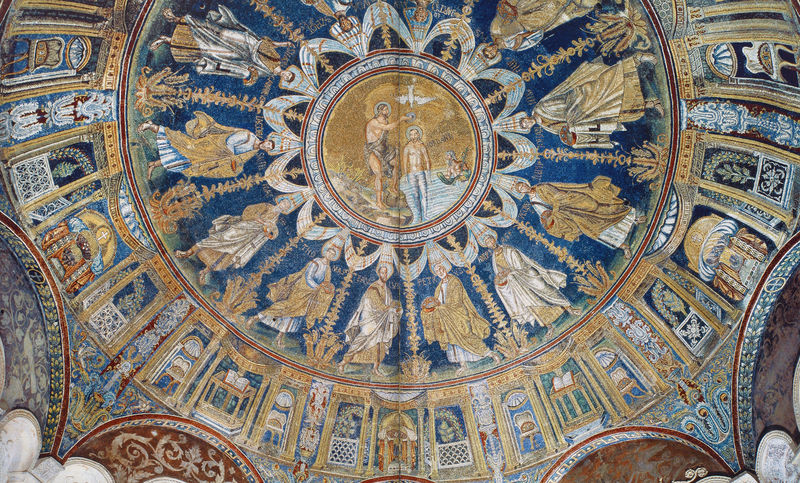
Titel: Kuppelmosaik des Baptisteriums der Orthodoxen in Ravenna
Standort: Ravenna, Baptisterium der Orthodoxen (EU - I - Emilia-Romagna)
Schlagwörter: blau, gemälde, gott, himmel, wasser, malerei, wand, johannes, taube, täufer, kirche, gold, decke, kreis, rund, figuren, kuppel, ornamente, bögen, gewölbe, buch, mosaik, kunst, frieden, kathedrale, christus, jesus, segen, könige, heilige, deckengemälde, fresko, heilig, taufe, christentum, deckenmalerei, rotunde, jordan, christ, apostel, bischoff, kathedrale4